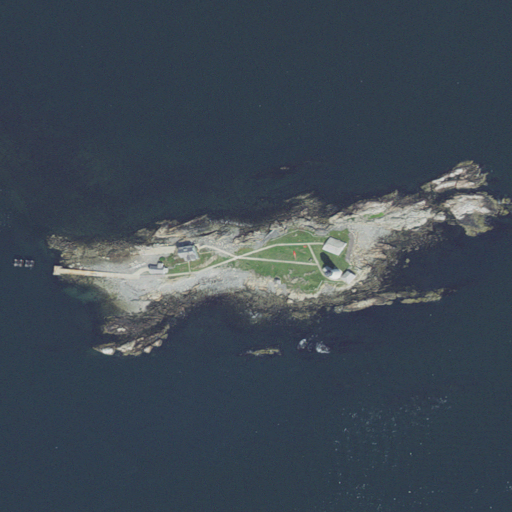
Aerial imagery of island in Massachusetts named Little Brewster Island containing open water, herbaceous wetlands, and medium intensity development